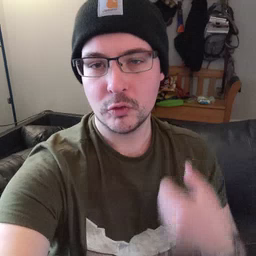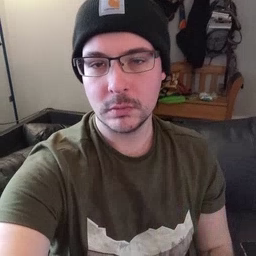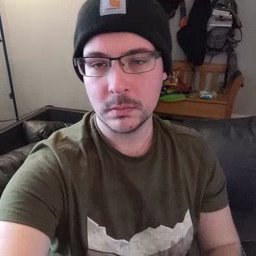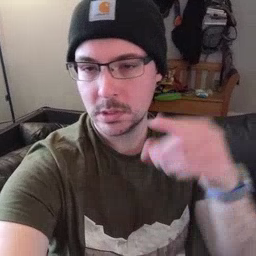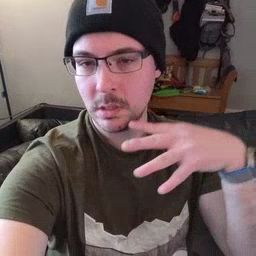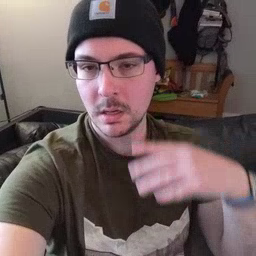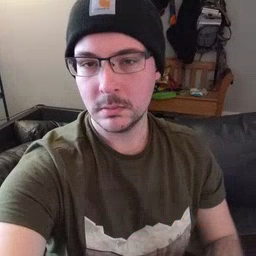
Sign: sun